Question: Can someone tell me how I can present my users with a triangle over the background image. I want to make a triangular UI. For that I'm masking two images(one background.jpg and masking image, triangle.png). I'm using this new image in my a div's background. I have accomplished this using <URL>.

But the problem is that the size of my background image changes but the size of triangle.png is fixed. I have also tried using linear-gradient, css property. but it is not working in IE. So is there any plugin which mask two images irrespective of there sizes. or any other optimal way to achieve my goal.
Thanks in advance :)
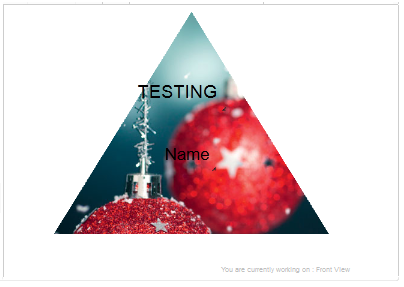
Answer: You should be able to overlay two masking triangles using ':before' and ':after' in CSS and create triangles using uneven border properties like <URL>.
Edit: <URL>